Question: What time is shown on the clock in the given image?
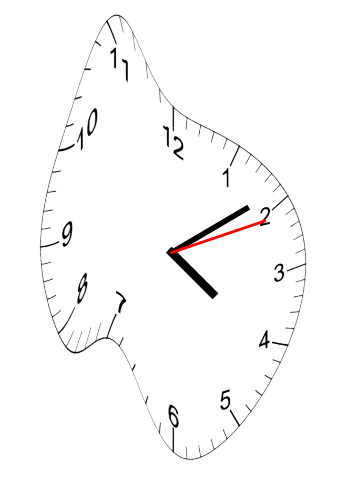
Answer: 04:09:11